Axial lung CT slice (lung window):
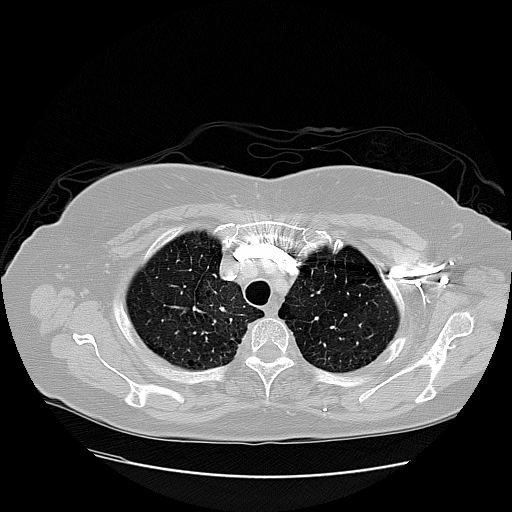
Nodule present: no